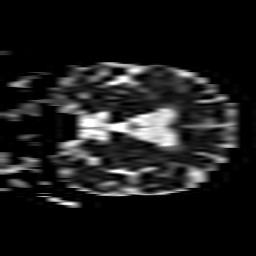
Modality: ADC
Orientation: coronal
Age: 75
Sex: female
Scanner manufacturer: philips
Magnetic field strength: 3 T
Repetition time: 4.117 s
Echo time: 0.06134 s